Question: I want to create a plist file like this:

in code, and then it will be in the Caches folder.
I already know how to fetch the data.
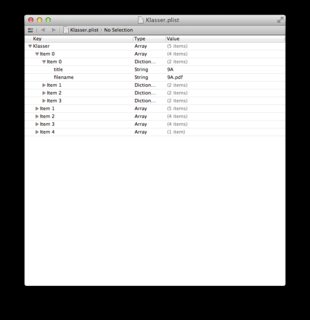
Answer: You can do it like this:
'''
//Create a Mutant Dictionary
NSMutableDictionary *theMutantDict = [[NSMutableDictionary alloc] init];
//Fill it with data
[theMutantDict setObject:@"John" forKey:@"Name"];
[theMutantDict setObject:@"Doe" forKey:@"Lastname"];
//Then search for cache dir
NSString *libraryDir = [NSSearchPathForDirectoriesInDomains(NSLibraryDirectory,
NSUserDomainMask, YES) objectAtIndex:0];
NSString *cacheDir = [libraryDir stringByAppendingPathComponent:@"Caches"];
//Then write the file
NSString *filePath = [cacheDir stringByAppendingString:@"/TheFile.plist"];
[theMutantDict writeToFile:filePath atomically:YES];
'''